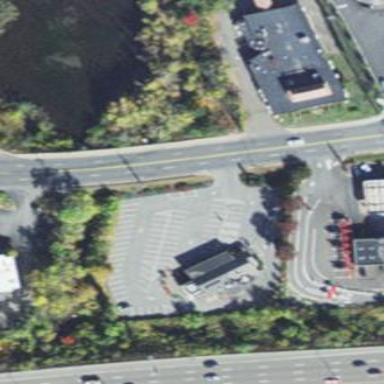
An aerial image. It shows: Paved parking area.